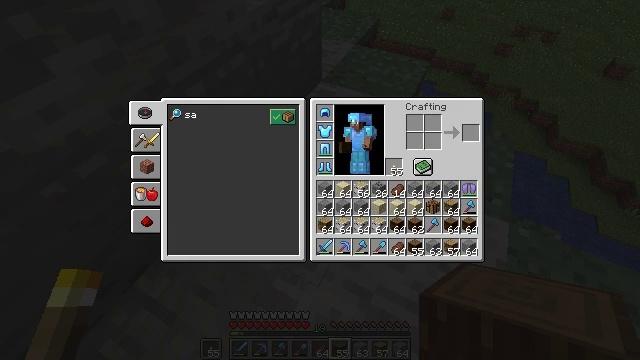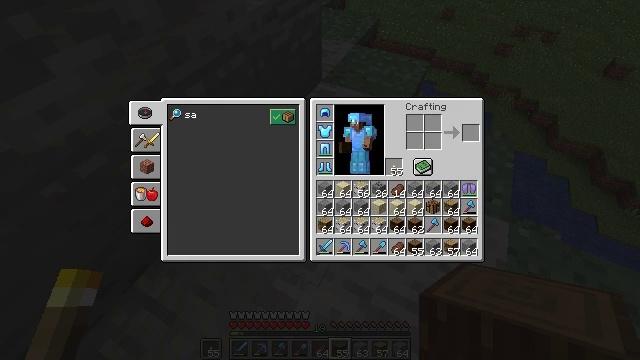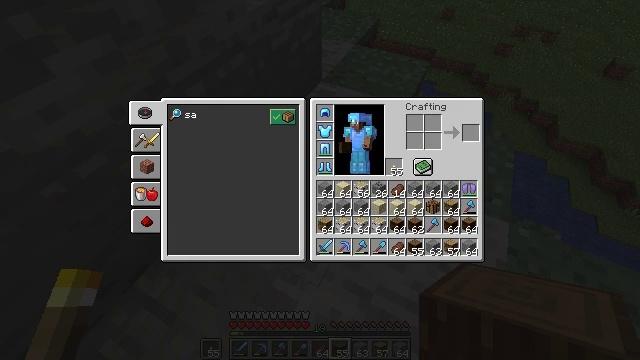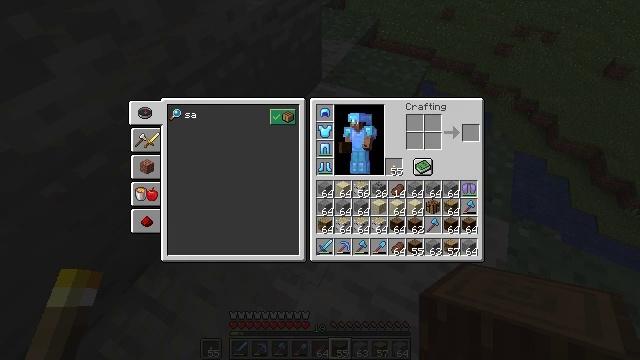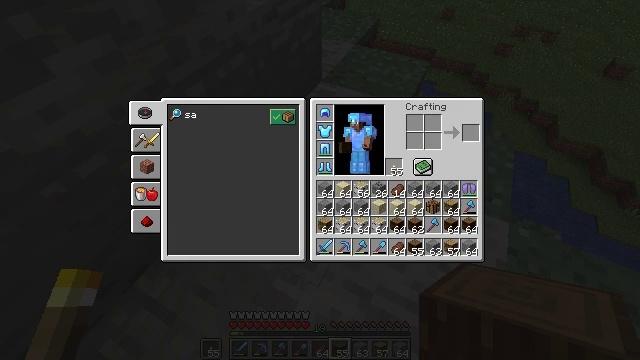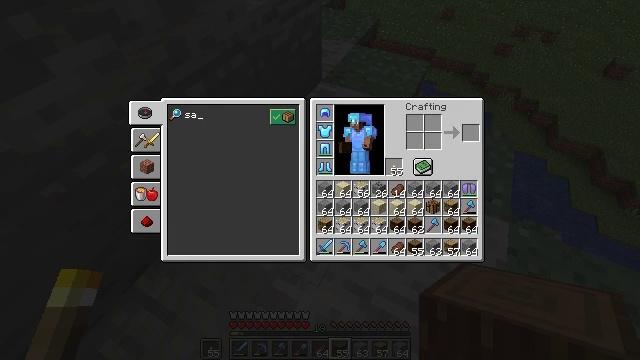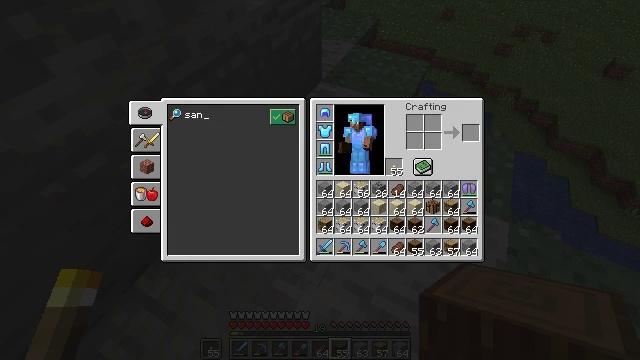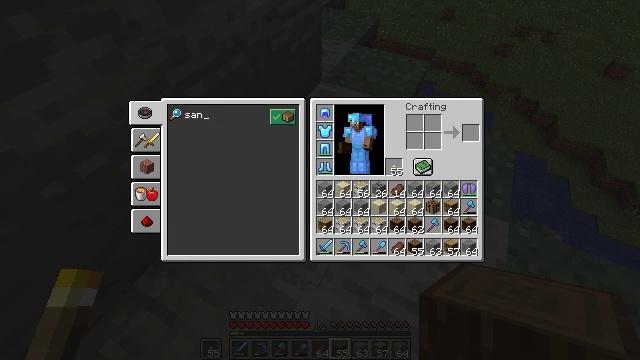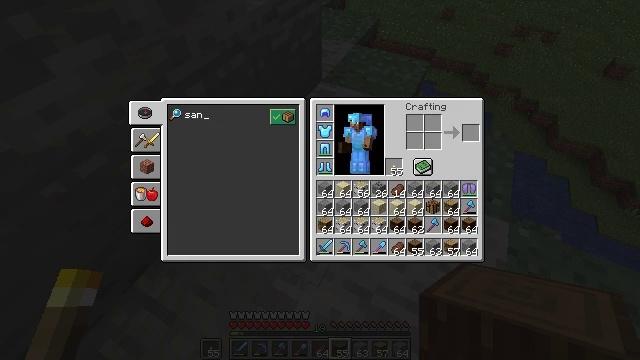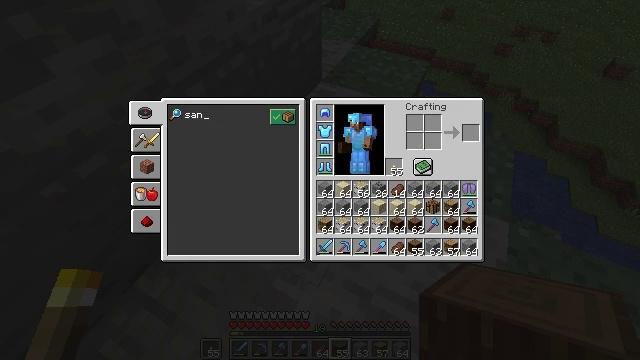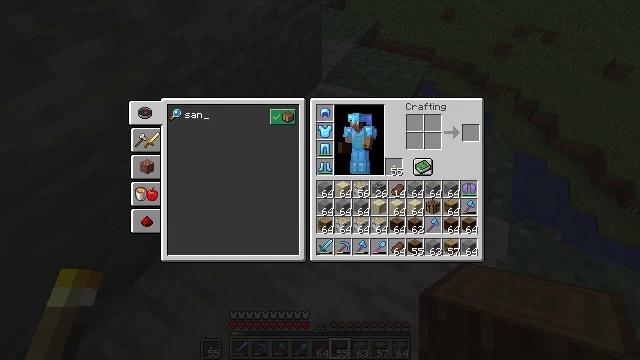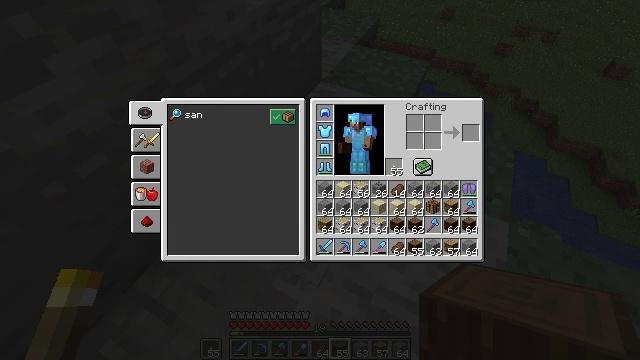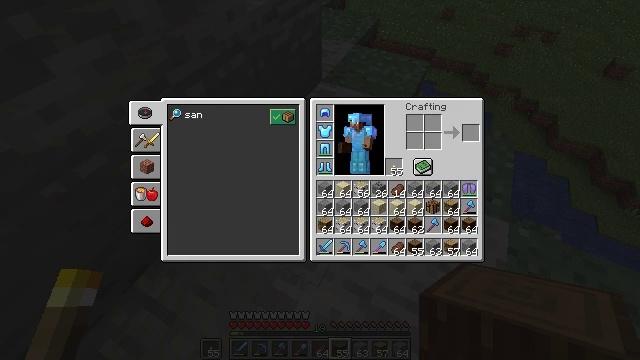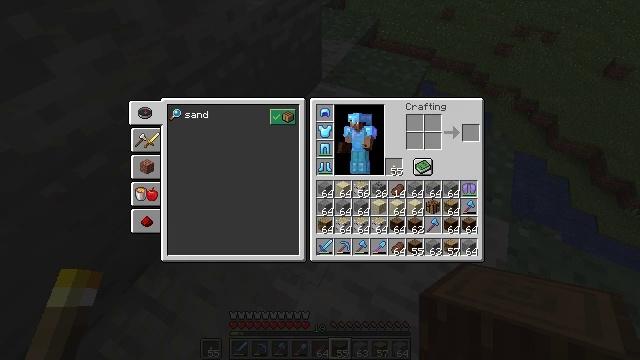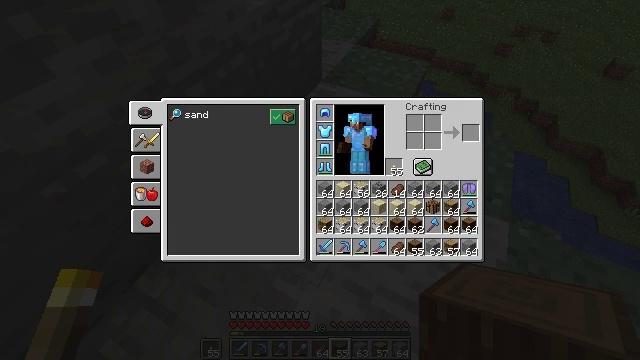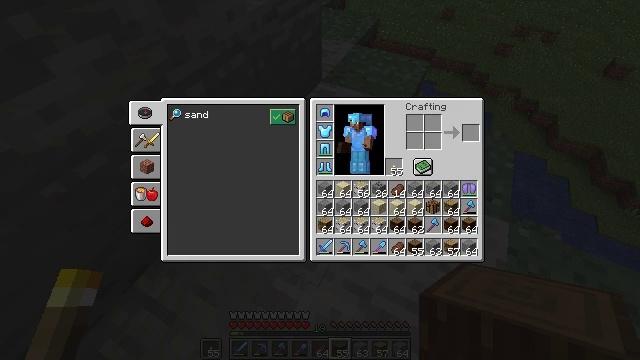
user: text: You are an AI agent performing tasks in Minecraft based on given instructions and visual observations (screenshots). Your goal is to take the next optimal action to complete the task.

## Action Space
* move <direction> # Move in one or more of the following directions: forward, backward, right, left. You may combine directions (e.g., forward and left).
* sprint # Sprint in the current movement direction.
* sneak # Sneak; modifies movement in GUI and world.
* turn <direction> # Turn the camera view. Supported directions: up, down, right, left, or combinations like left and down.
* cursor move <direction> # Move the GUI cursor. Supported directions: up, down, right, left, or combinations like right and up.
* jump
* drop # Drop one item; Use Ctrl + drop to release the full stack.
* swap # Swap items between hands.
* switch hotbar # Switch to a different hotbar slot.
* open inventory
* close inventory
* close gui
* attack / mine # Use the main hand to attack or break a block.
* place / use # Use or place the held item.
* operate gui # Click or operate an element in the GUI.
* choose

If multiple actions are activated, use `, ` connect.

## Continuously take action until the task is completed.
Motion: motion action
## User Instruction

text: Remove a stone from the inventory.
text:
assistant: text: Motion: no_op
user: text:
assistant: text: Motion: no_op
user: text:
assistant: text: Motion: no_op
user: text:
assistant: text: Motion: no_op
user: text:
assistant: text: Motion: no_op
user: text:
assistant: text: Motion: no_op
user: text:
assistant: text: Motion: no_op
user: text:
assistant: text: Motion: no_op
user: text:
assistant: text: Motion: no_op
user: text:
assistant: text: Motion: no_op
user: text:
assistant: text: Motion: no_op
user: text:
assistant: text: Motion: no_op
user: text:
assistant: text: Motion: move right
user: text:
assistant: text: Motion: move right
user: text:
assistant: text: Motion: move right
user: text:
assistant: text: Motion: move right
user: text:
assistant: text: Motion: move right
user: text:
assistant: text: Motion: no_op
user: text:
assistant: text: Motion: no_op
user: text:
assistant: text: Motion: no_op
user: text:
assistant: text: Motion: no_op
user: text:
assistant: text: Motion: cursor move right
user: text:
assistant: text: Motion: no_op
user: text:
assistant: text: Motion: no_op
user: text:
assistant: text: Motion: no_op
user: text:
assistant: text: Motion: no_op
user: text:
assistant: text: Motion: no_op
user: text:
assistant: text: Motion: no_op
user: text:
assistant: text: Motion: move back
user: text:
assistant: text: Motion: move back